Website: macys
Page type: gifting
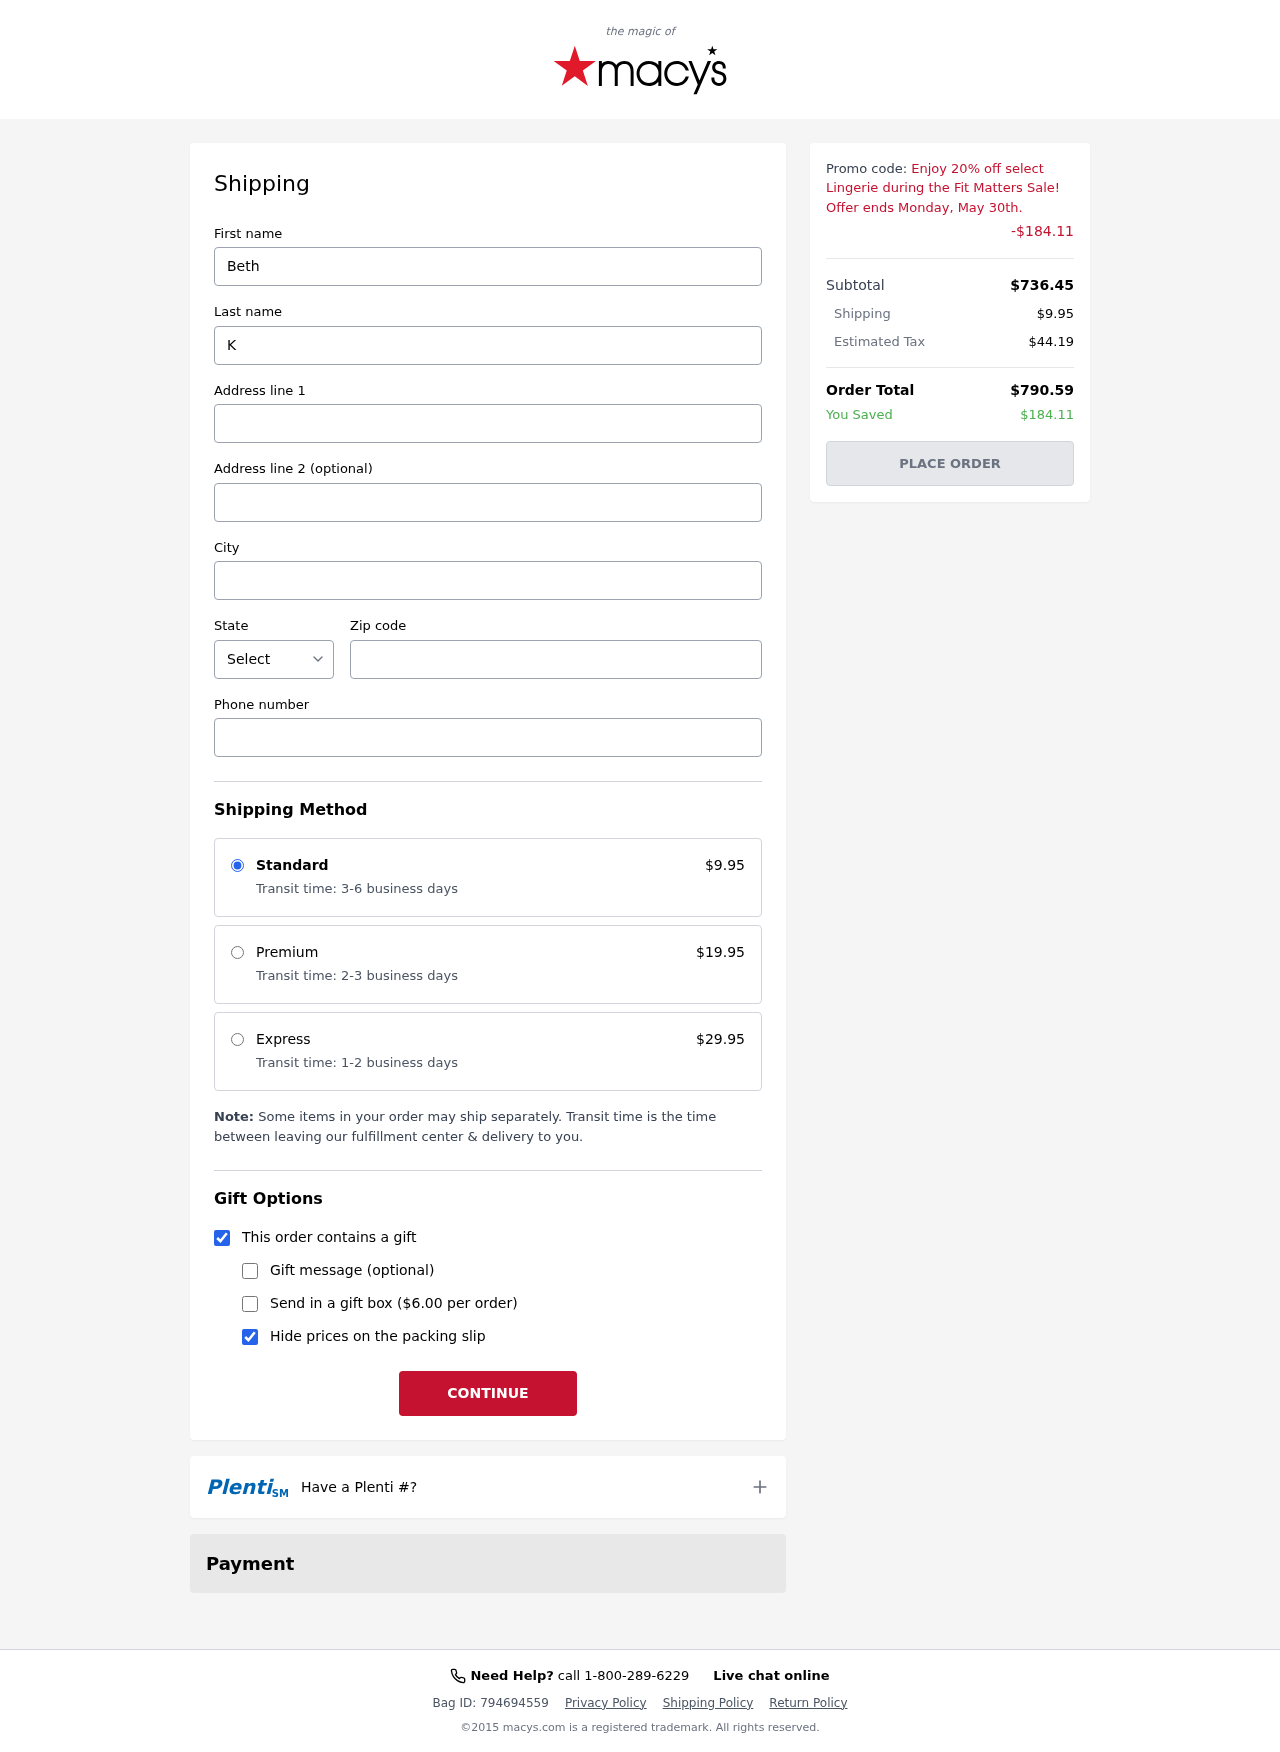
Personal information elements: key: PII_CITY
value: Brucefort
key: PII_FIRSTNAME
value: Beth
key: PII_LASTNAME
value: King
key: PII_PHONE
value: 2369570053
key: PII_POSTCODE
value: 83980
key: PII_STATE_ABBR
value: SC
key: PII_STREET
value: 98947 Johnson Mission
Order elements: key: ORDER_SHIPPING_COST
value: $9.95
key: ORDER_DISCOUNT
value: -$184.11
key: ORDER_SUBTOTAL
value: $736.45
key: ORDER_TAX
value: $44.19
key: ORDER_TOTAL
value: $790.59
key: ORDER_SAVINGS
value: $184.11